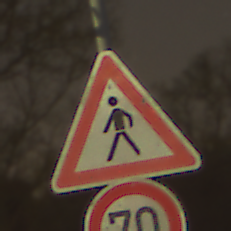
Verkehrszeichen: FussgaengerRechts
Zusatzzeichen unten: Geschwindigkeit70
Umgebung: Outdoor, Nature
Tageszeit: Night
Wetter: Clear
Licht: Natural
Jahreszeit: NotSpecified
Kontrast: LowContrast